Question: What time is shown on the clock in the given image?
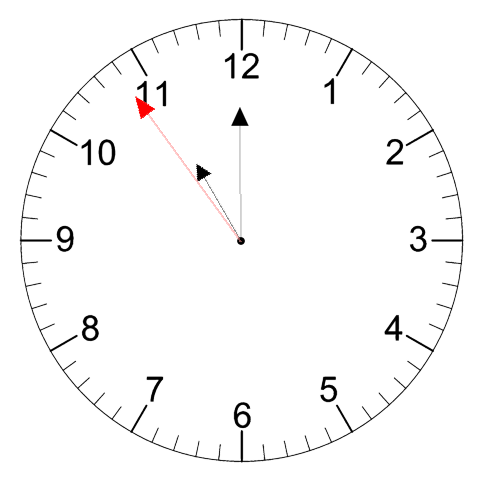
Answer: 10:59:54